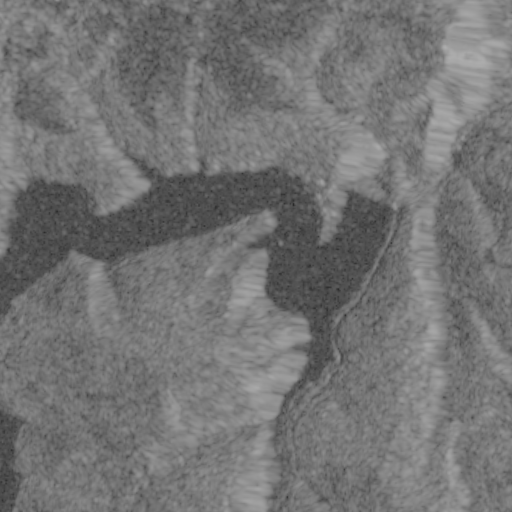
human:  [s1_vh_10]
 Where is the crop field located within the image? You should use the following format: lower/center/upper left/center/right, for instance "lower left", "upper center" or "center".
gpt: The crop field is located in the upper of the image.
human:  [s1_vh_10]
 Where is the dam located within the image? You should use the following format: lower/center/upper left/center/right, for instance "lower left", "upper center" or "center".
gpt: The dam is located in the center right of the image.
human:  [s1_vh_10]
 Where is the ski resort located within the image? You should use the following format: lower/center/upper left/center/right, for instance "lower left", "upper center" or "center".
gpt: The ski resort is located in the upper right of the image.
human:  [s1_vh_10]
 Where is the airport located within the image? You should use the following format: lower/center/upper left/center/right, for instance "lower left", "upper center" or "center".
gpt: There is no airport in the image.

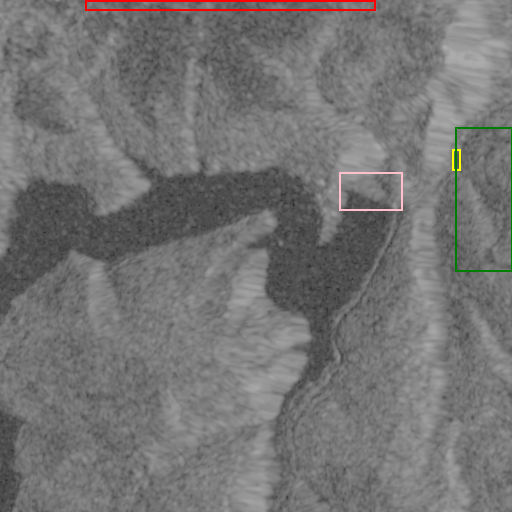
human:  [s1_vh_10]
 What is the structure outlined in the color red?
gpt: The structure outlined in red is a crop field.
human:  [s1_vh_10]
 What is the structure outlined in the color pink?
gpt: The structure outlined in pink is a dam.
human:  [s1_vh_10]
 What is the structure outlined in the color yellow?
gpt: The structure outlined in yellow is a parking lot.
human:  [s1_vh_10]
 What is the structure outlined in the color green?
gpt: The structure outlined in green is a ski resort.
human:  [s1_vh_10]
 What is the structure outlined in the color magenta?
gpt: There is no magenta outline.